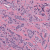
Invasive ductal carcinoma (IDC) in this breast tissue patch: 1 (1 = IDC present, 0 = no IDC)